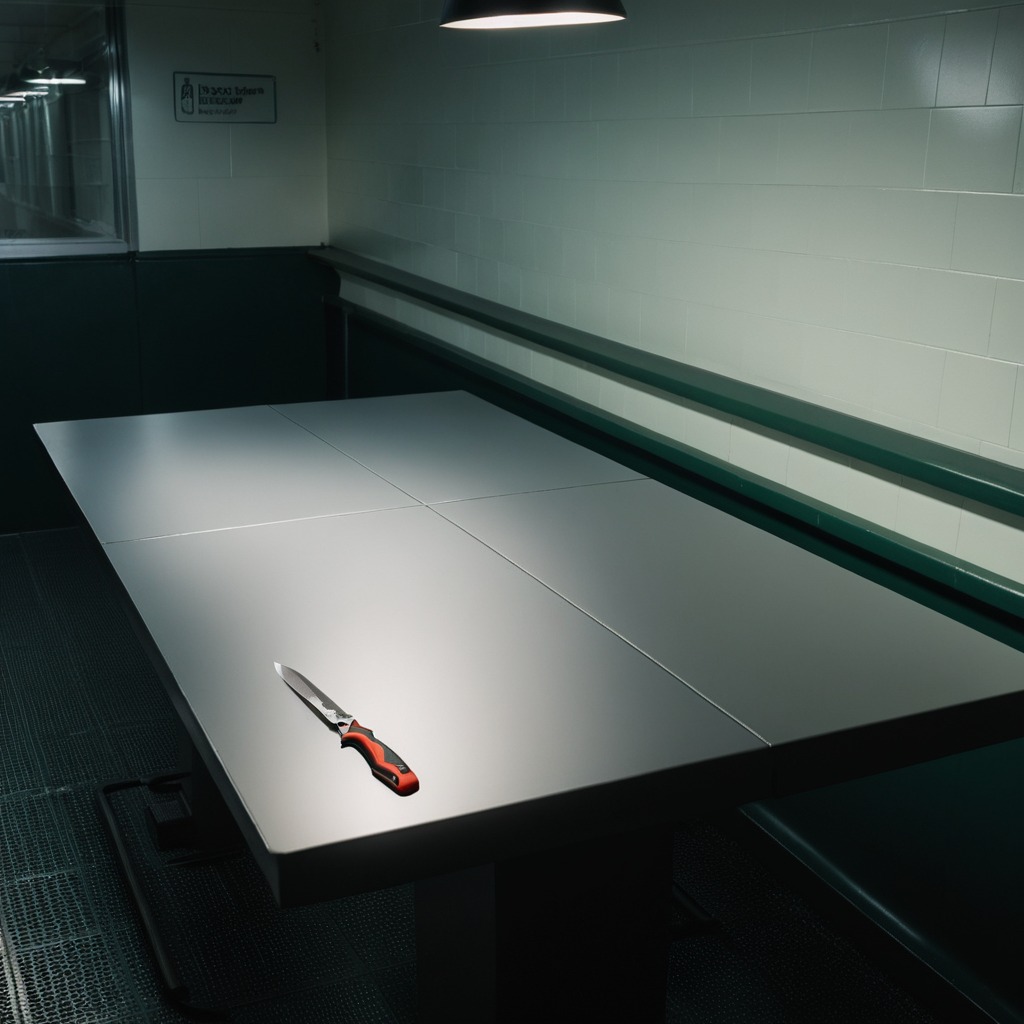
A utility knife lying on a clean empty table in a railway signal maintenance room lit by harsh overhead fluorescents photorealistic surface textures crisp shadows high dynamic range